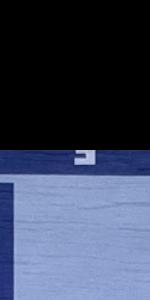
Label: Empty